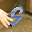
Label: 9